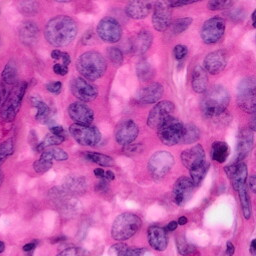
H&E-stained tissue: Pancreatic